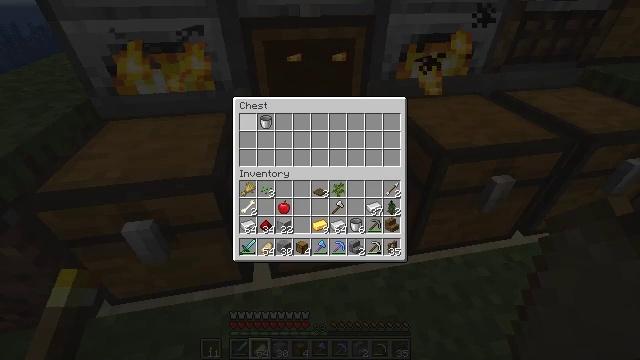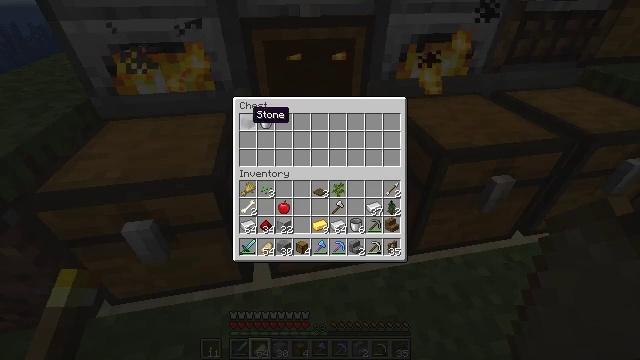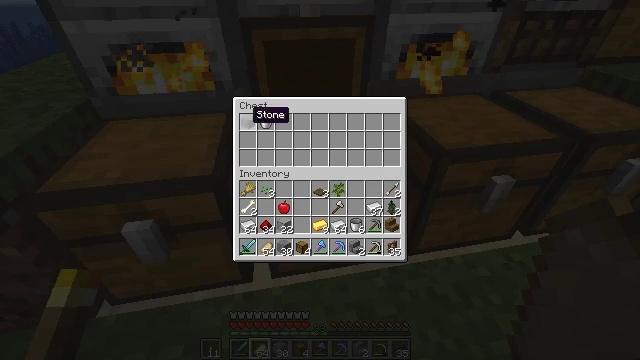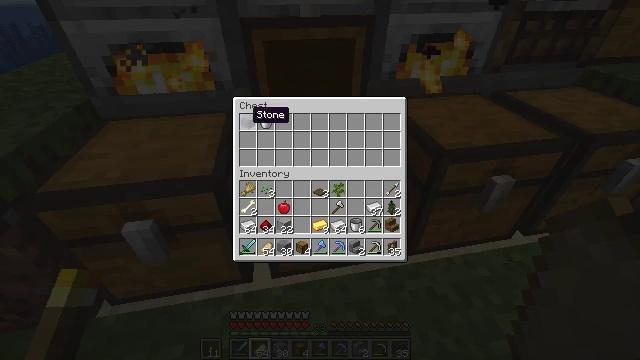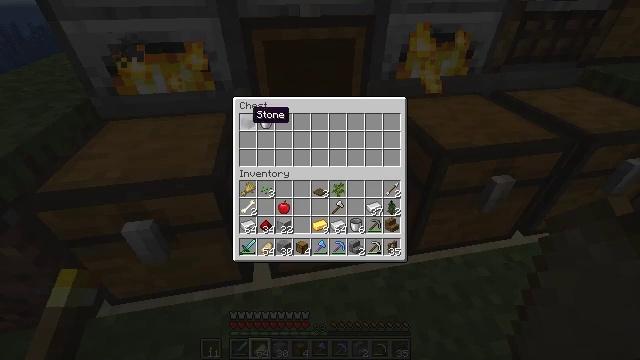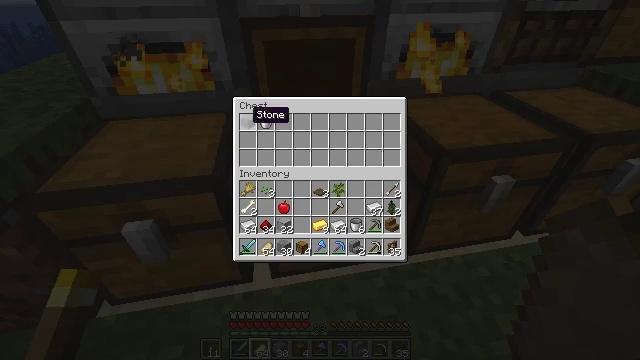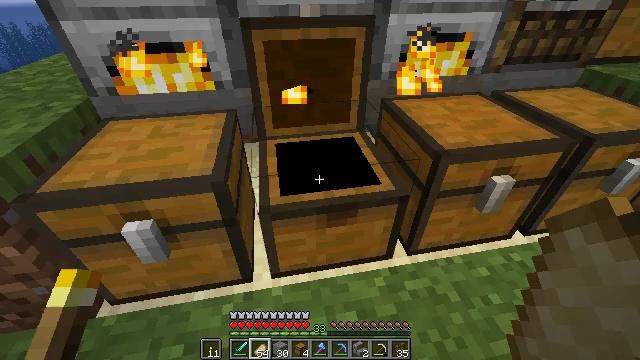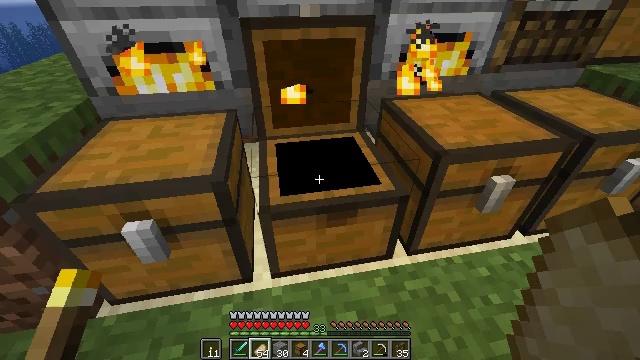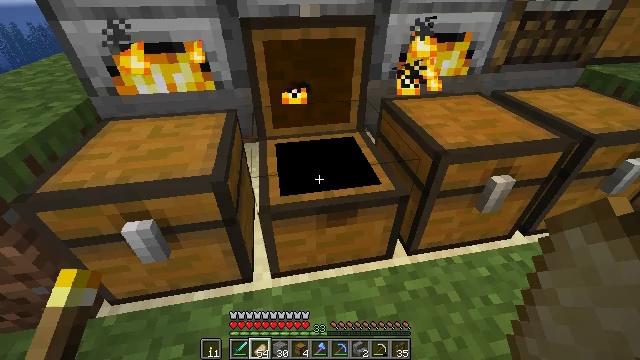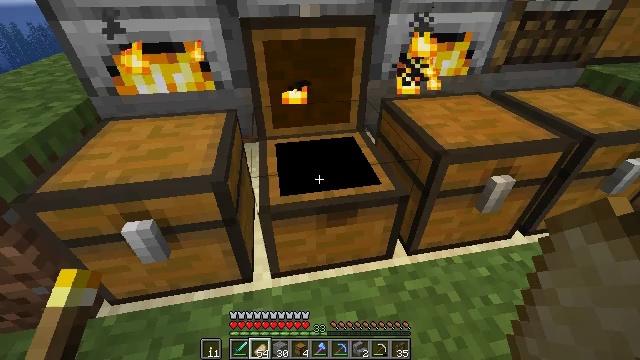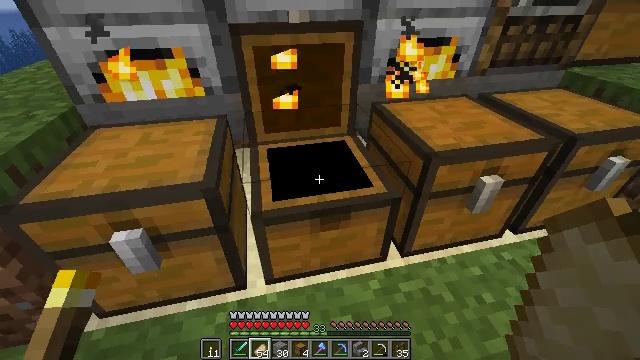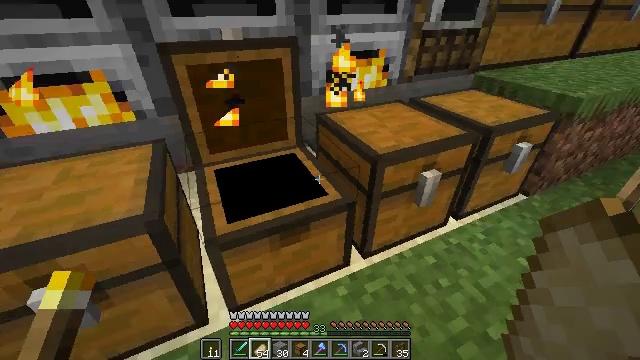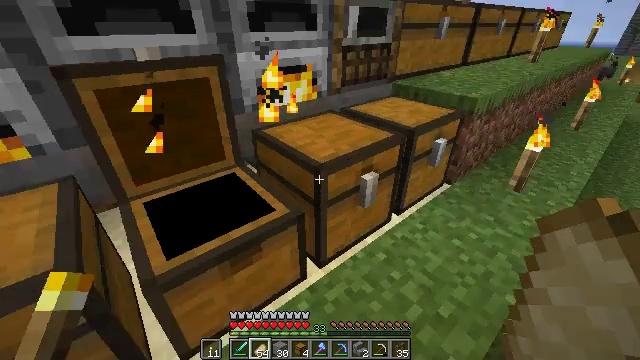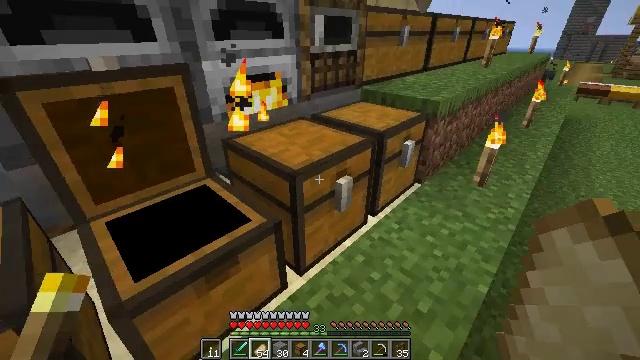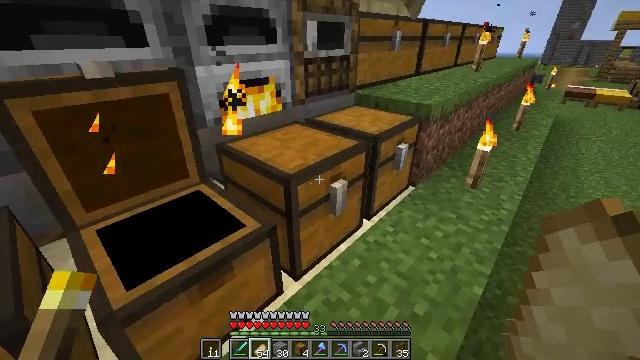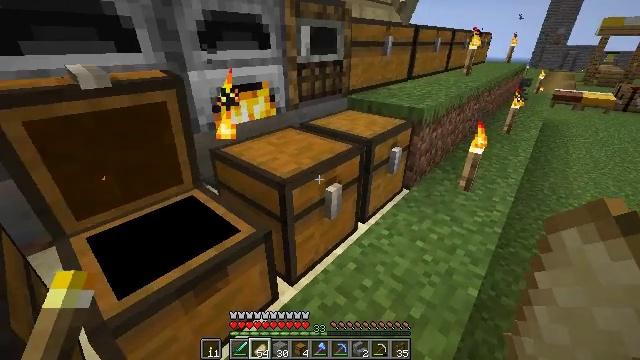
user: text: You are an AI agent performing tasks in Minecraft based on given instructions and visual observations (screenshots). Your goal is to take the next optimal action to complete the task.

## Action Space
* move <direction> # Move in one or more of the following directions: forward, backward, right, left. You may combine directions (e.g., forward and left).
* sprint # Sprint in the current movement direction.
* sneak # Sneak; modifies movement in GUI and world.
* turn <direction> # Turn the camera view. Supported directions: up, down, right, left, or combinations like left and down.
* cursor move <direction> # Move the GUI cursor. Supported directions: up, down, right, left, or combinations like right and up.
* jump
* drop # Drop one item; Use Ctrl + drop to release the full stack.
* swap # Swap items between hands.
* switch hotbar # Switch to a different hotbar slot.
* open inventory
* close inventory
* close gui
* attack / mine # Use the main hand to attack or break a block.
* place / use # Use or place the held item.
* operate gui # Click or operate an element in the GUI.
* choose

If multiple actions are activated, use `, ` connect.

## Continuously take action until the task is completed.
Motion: motion action
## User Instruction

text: Place stones in a 2x2 grid to craft stone bricks.
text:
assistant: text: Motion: no_op
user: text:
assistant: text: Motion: no_op
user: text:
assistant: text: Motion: no_op
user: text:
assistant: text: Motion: no_op
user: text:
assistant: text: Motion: no_op
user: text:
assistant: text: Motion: no_op
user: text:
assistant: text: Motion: close gui
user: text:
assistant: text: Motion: no_op
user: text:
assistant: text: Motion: no_op
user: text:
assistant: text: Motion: turn right
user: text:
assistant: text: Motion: turn right and up
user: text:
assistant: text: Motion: turn right and up
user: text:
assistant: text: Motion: turn right and up
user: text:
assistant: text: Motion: turn right
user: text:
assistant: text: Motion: turn right
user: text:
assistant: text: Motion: no_op
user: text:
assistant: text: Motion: use / place
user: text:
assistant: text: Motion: use / place
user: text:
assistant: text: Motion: use / place
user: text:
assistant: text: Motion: use / place
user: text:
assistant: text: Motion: no_op
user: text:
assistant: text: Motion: open gui
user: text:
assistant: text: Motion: no_op
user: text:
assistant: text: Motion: no_op
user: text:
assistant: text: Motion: no_op
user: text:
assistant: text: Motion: no_op
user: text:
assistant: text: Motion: sneak, cursor move up
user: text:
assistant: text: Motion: sneak, cursor move left and up
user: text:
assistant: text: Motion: sneak, cursor move left and up
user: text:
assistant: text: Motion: sneak, cursor move left and up